Question: What I am trying to do is convert a ps which is just a image to a jpg using ghostcript here is what I started with
'''
gswin32c.exe -sDEVICE=jpeg -sOutputFile="test.png" example.ps
'''
however when I run this the jpg comes out with a lot of white space to the right and the bottom

Also the picture comes out huge is there any way to crop out the whitespace in ghostscript?
I tried this code
'''
gswin32c.exe -sDEVICE=jpeg -dBATCH -dNOPAUSE -dSAFER -r72x72 -g200x900 -sOutputFile="test.jpg" example.ps
'''
which decrease the width but the height is still huge. Any solutions?
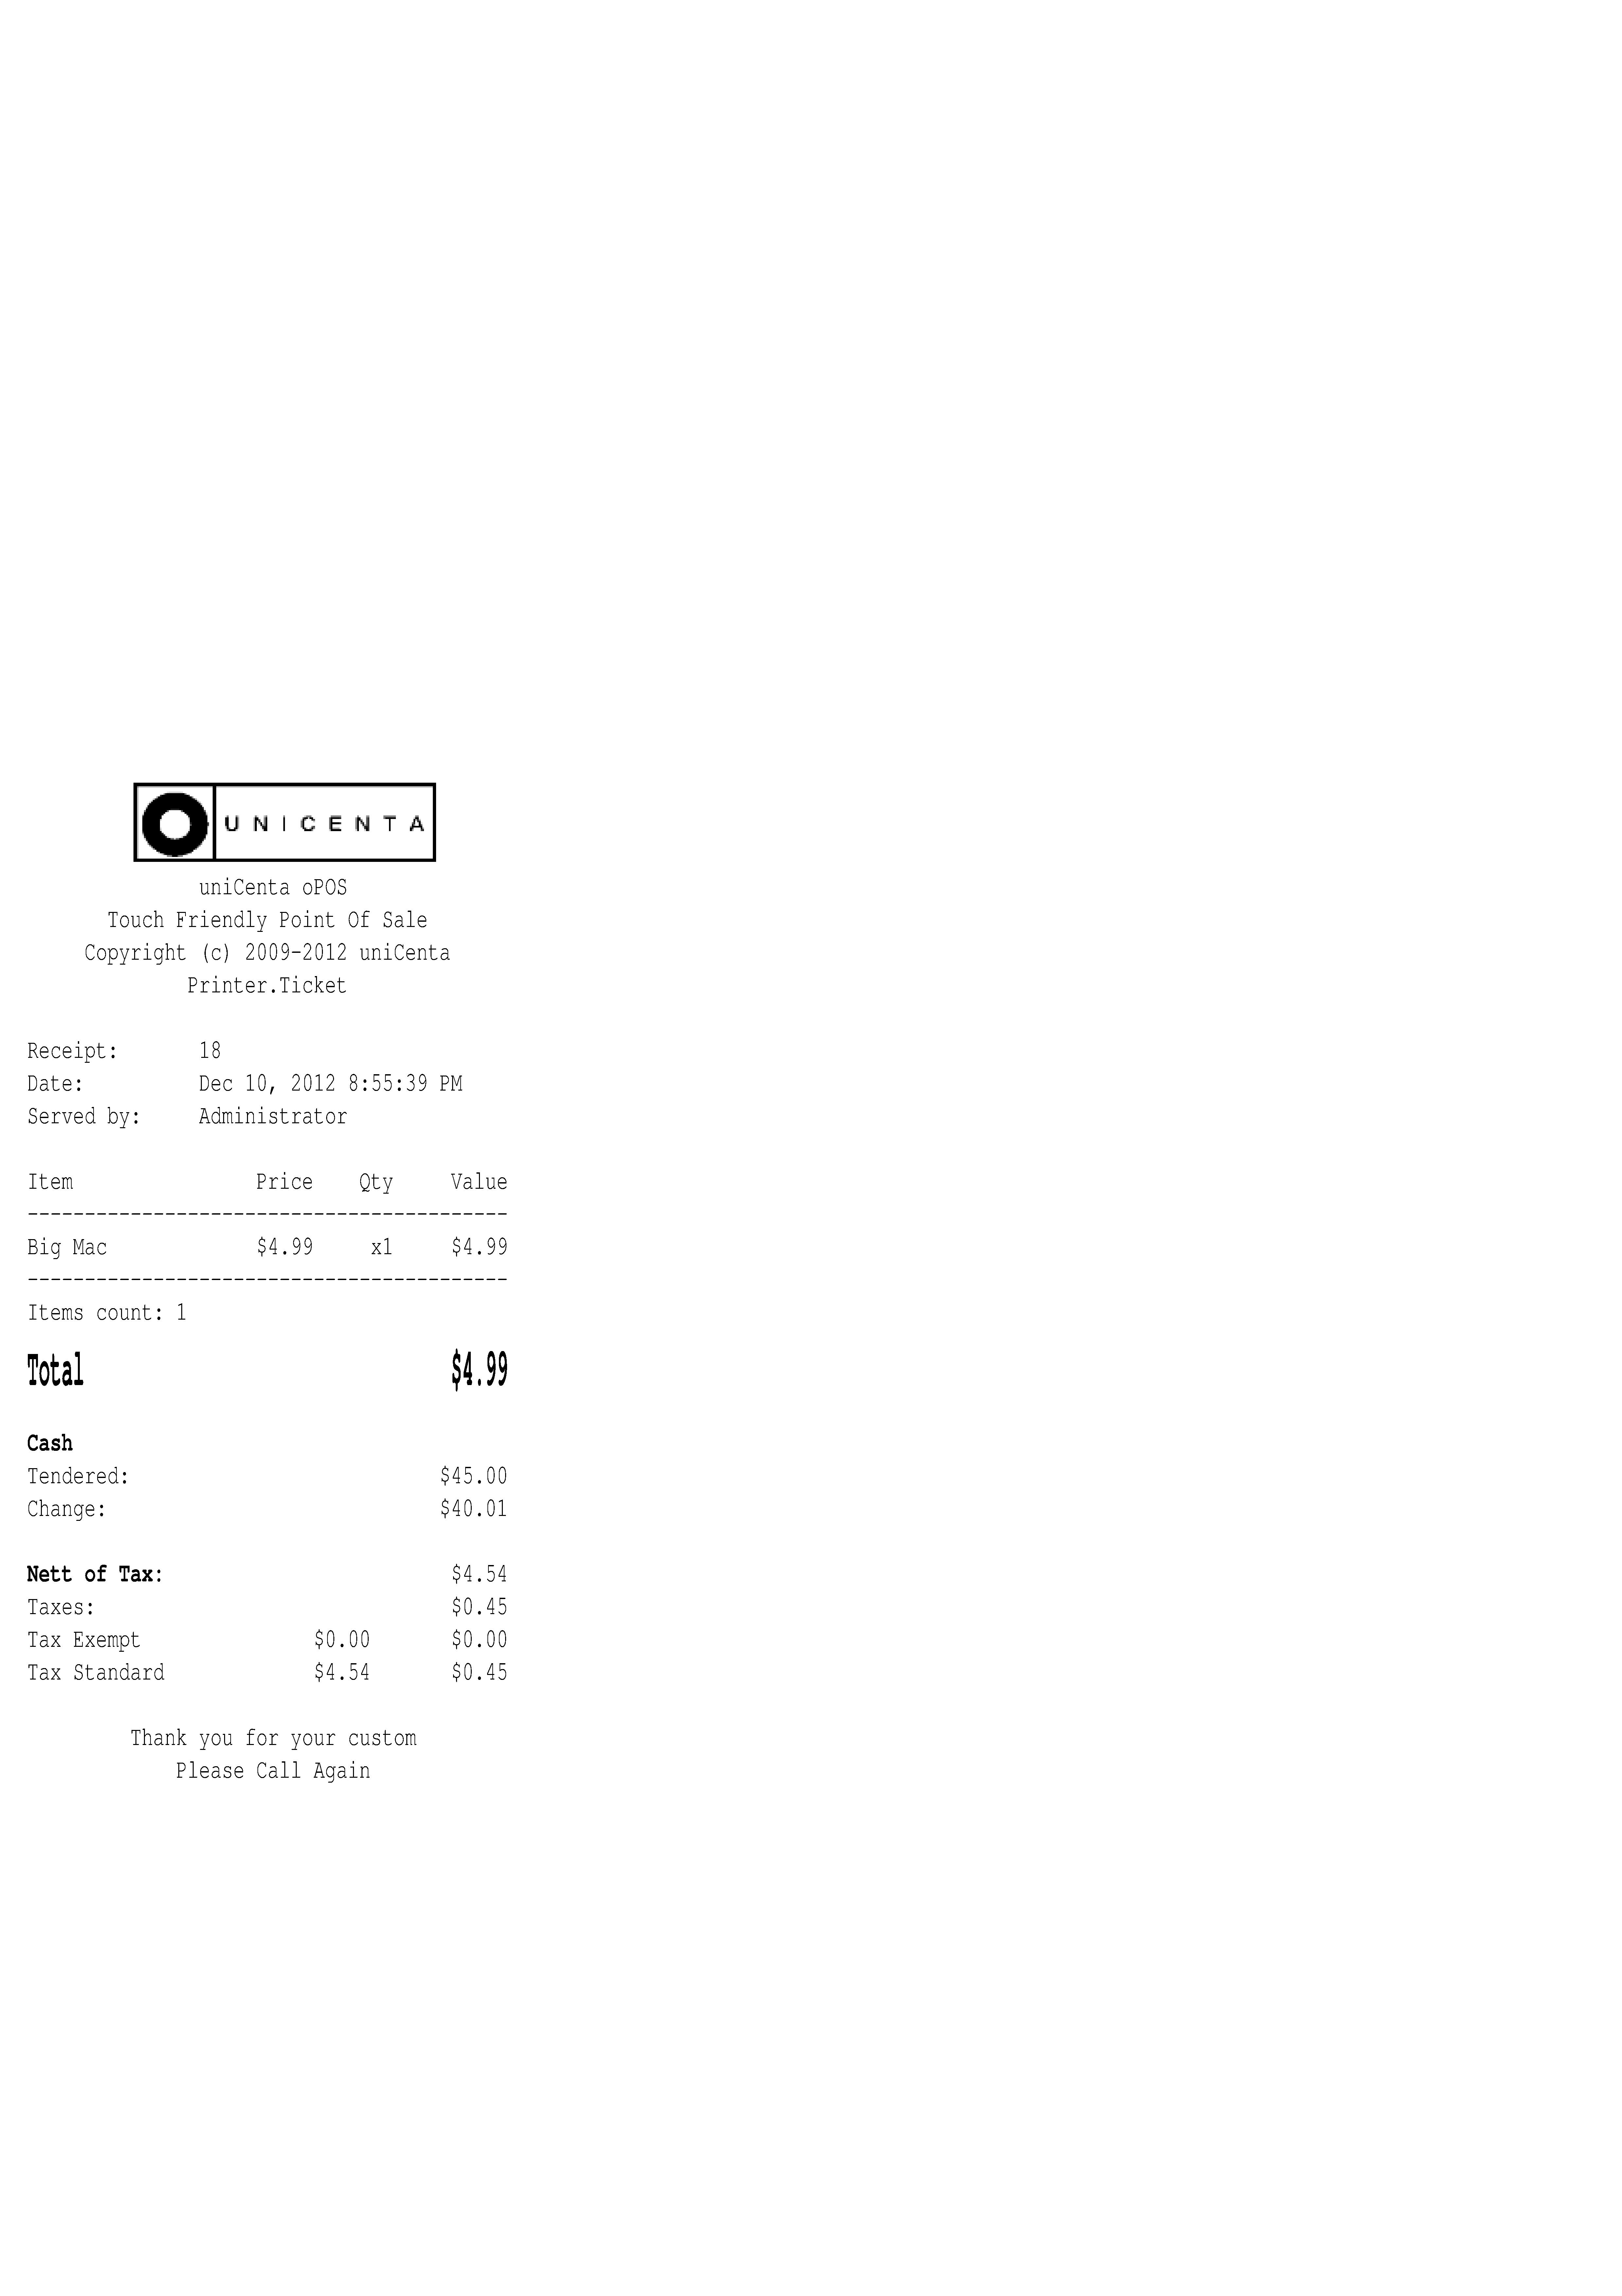
Answer: Firstly you need to set the 'correct' media size. There are several methods, including the -g switch you have already discovered.
The white space at the bottom is caused (probably) by the way the file has been made, PostScript co-ordinates start at bottom left and increase as you go up the page and right. Many computer systems start at top left and increase as you go down. In order to mimic this the document probably 'flips' the vertical (so that values increase as you go down the page) and then offsets the initial point so that it starts at the top left of the media it was designed for.
You can add PostScript to the command line using the -c .... -f switches, you will want to add some kind of vertical translation to move the imaged portion. Depending how the translation was accomplished in the original PostScript you may need to add either a positive or a negative offset. I would try 0 -100 translate and then see which way the image moves on the output.
Alternatively, convert the file to a PDF (using the pdfwrite device) and apply a CropBox.